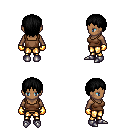
a pixel art fantasy rpg character, female body template, human, dark skin, brown pirate shirt, gold greaves, black plain hairstyle, gold gloves, metal boots, four views (front, back, left, right), 2x2 character sprite sheet, small pixel art, hard edges, no anti-aliasing